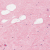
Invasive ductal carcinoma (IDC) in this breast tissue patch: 0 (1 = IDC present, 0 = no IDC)